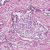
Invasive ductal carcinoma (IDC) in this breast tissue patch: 1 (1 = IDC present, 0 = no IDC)